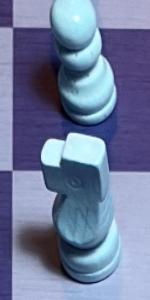
Label: Knight_White